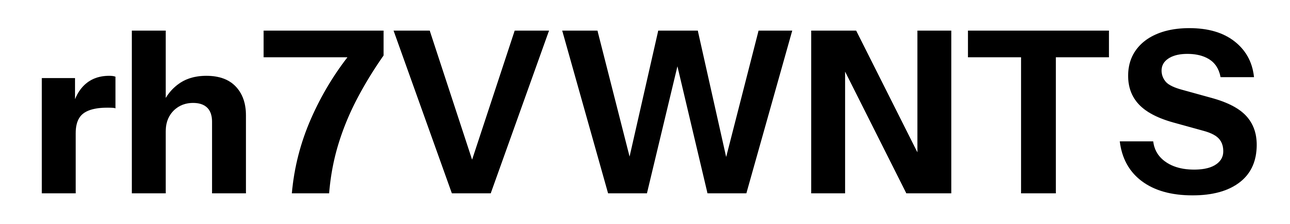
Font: InstrumentSans_Bold